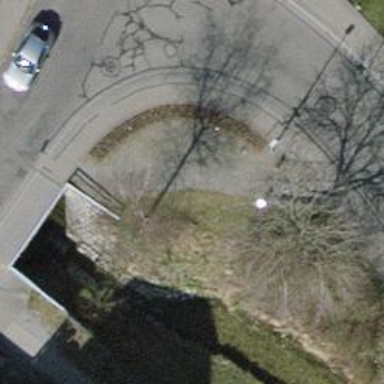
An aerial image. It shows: Bench for seating.